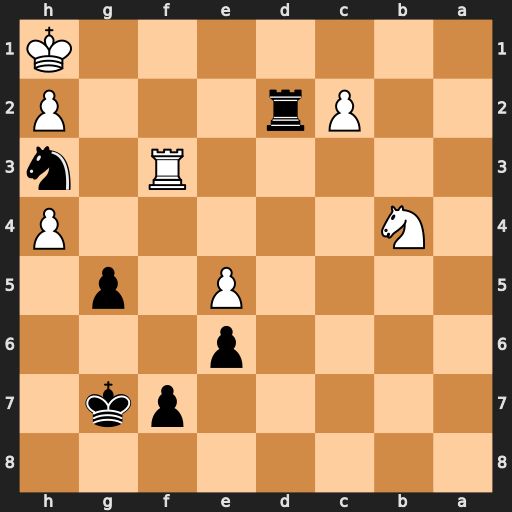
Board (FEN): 8/5pk1/4p3/4P1p1/1N5P/5R1n/2Pr3P/7K
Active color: b
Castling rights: -
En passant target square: -
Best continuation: Rd1+ Rf1 Rxf1+